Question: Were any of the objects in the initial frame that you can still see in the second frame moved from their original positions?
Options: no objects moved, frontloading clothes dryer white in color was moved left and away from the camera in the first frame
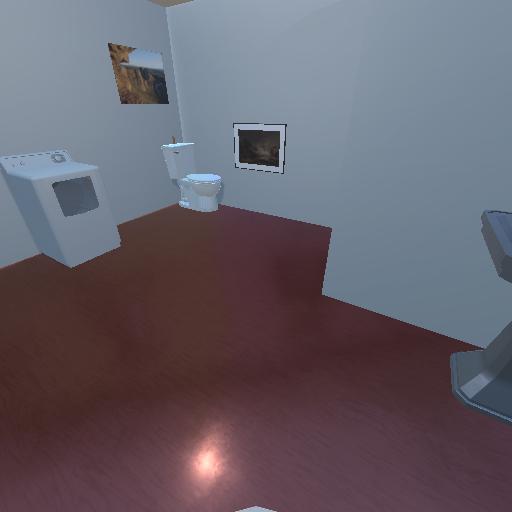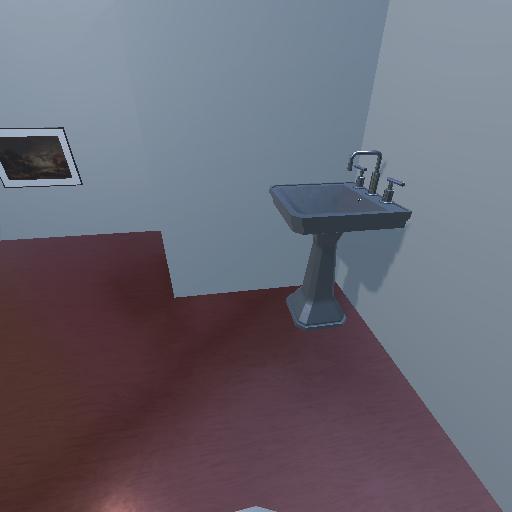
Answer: no objects moved